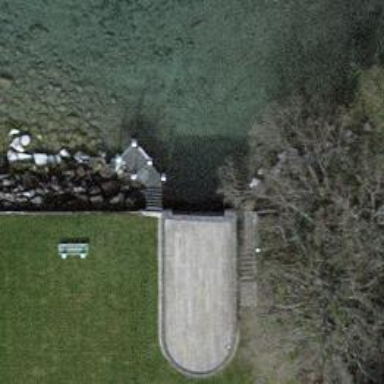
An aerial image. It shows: Man-made pier.